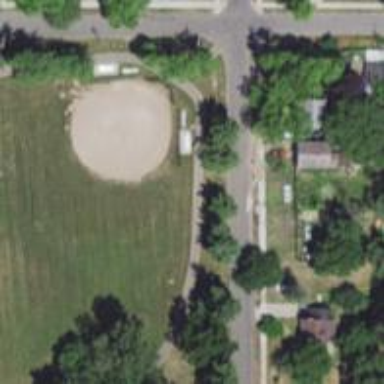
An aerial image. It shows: Baseball pitch for leisure and sports activities.